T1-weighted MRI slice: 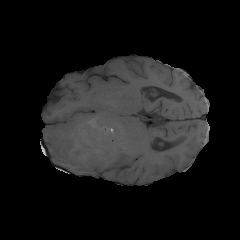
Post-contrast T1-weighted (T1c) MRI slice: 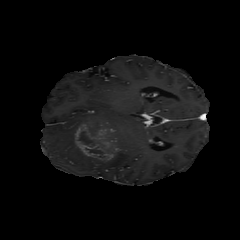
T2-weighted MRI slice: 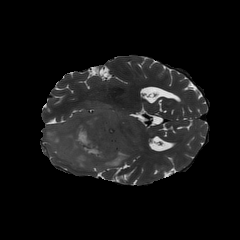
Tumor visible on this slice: yes